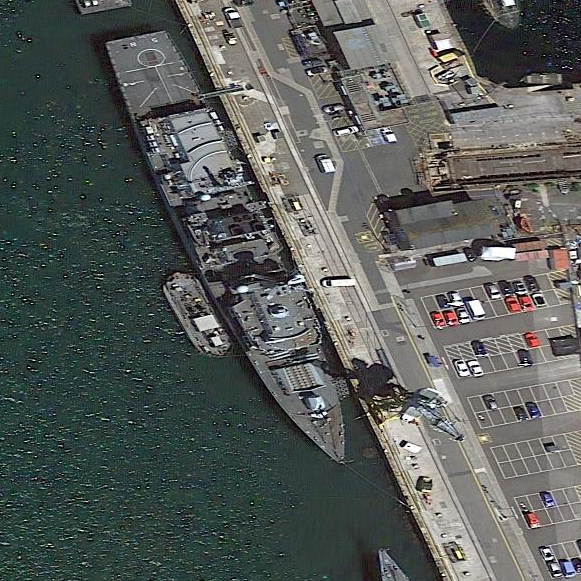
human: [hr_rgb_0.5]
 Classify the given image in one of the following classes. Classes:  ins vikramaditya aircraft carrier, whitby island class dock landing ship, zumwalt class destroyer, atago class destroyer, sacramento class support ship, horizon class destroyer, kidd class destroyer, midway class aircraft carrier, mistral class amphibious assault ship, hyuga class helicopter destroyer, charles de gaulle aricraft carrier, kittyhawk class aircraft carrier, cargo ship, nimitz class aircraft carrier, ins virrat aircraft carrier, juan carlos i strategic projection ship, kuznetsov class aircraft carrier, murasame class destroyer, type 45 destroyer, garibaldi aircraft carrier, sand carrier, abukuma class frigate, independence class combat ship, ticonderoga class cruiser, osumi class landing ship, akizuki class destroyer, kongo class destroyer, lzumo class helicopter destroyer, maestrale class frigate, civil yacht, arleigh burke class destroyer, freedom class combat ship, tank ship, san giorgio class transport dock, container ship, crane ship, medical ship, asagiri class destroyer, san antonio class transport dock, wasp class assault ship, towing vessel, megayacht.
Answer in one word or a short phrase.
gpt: Type 45 destroyer